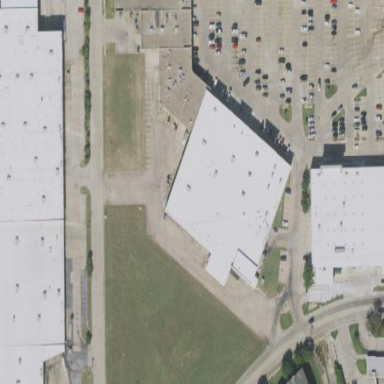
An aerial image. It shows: Retail building.